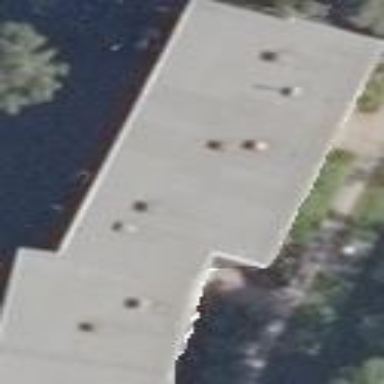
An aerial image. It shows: Flat-roofed apartment building.